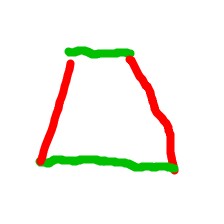
Shape: trapezoid